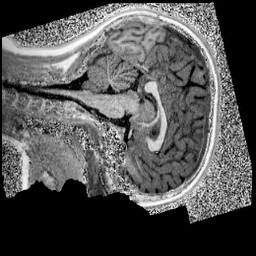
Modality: UNIT1
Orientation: sagittal
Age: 13
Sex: female
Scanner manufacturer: siemens
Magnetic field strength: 3 T
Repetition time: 4 s
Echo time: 0.00299 s